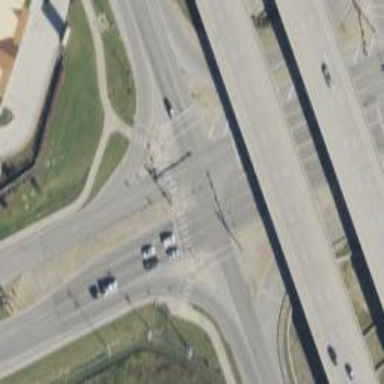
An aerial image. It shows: Path crossing with zebra markings.